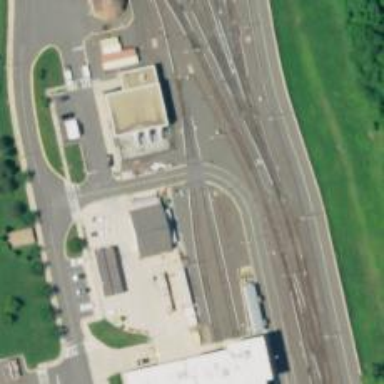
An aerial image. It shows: Electrified rail passing through service yard.